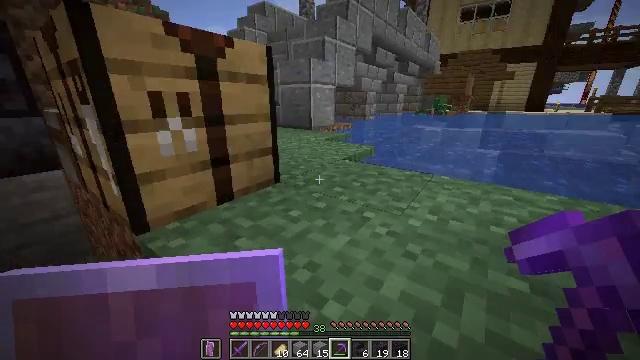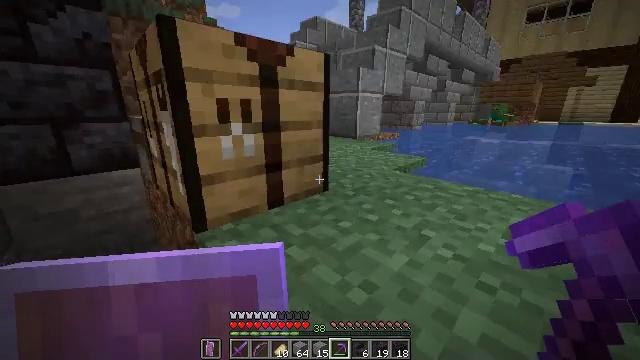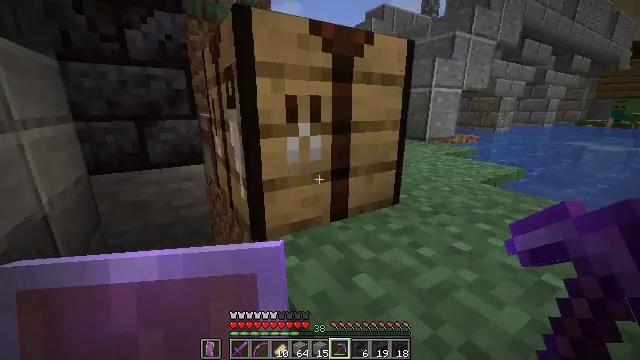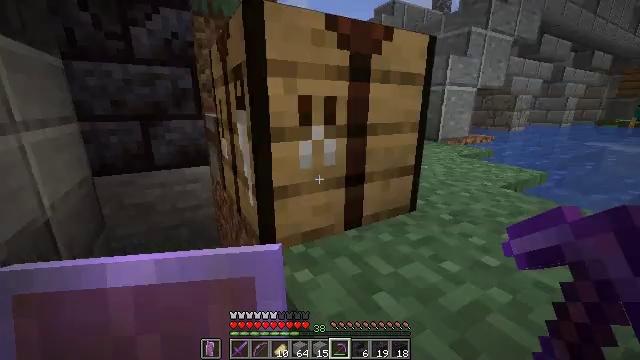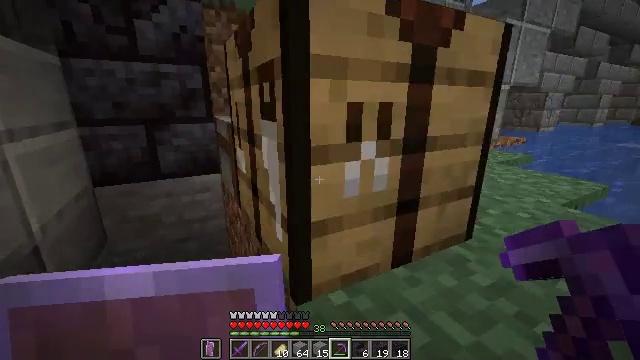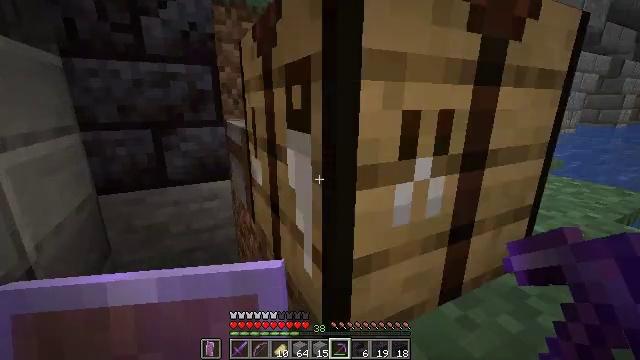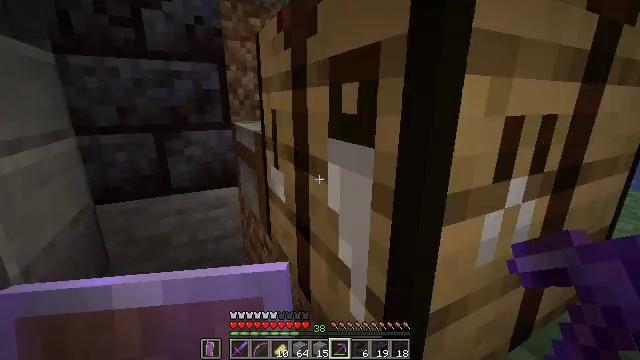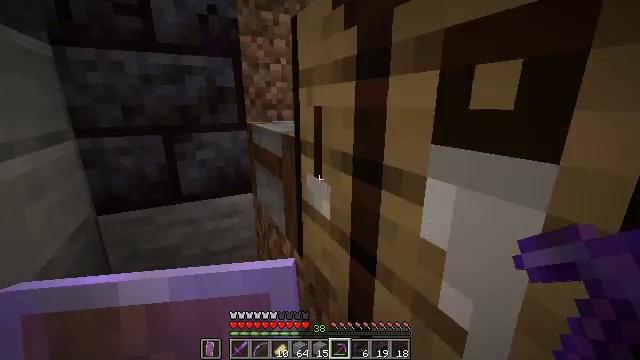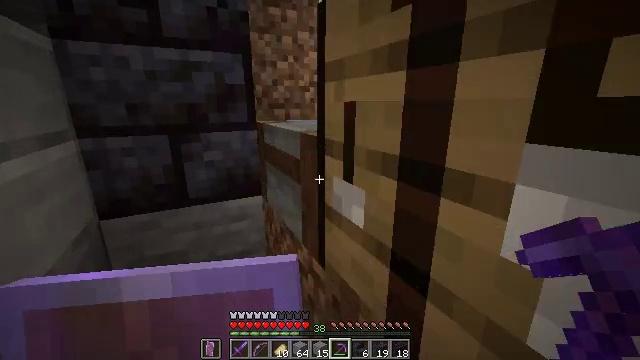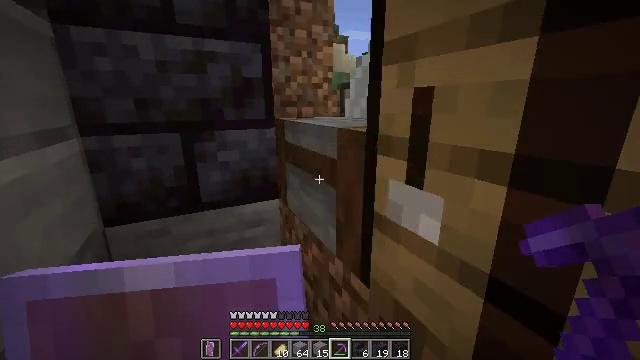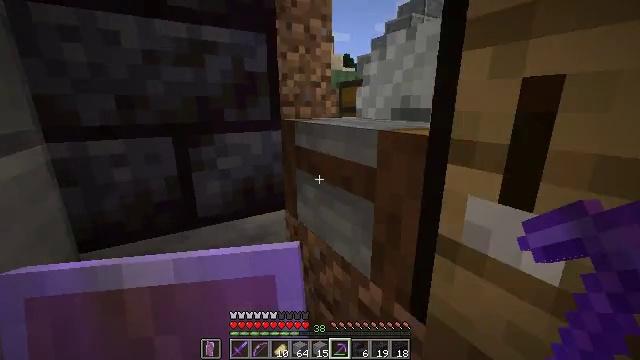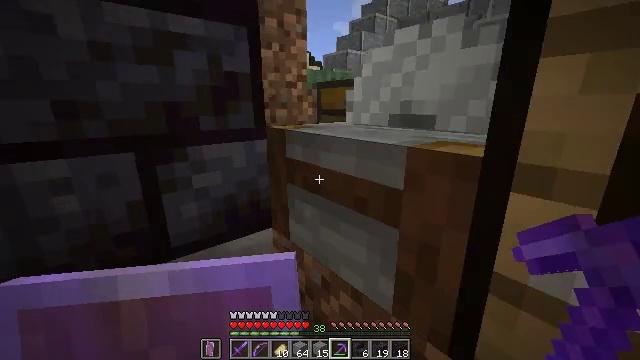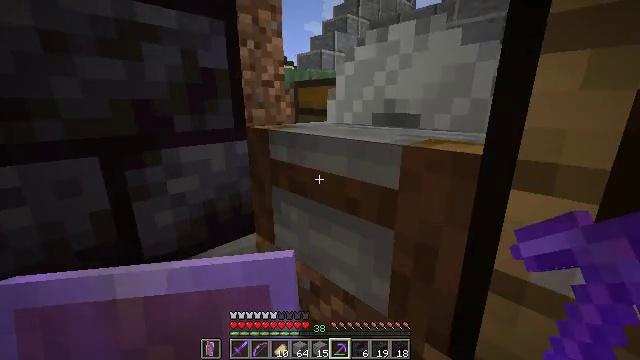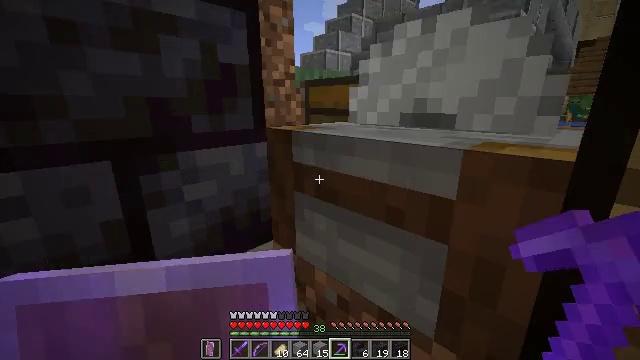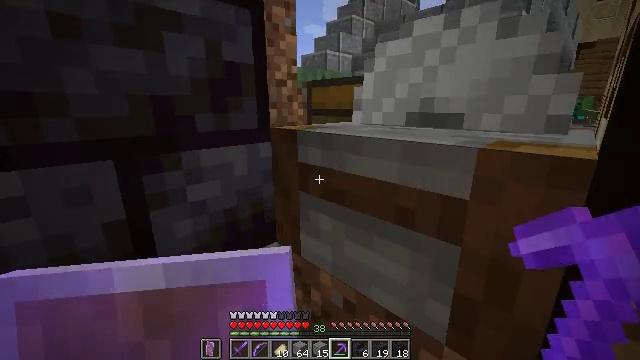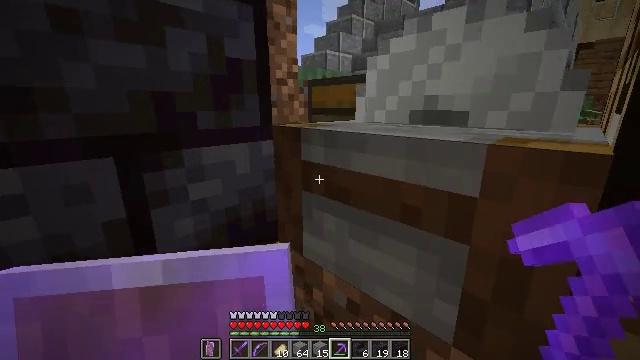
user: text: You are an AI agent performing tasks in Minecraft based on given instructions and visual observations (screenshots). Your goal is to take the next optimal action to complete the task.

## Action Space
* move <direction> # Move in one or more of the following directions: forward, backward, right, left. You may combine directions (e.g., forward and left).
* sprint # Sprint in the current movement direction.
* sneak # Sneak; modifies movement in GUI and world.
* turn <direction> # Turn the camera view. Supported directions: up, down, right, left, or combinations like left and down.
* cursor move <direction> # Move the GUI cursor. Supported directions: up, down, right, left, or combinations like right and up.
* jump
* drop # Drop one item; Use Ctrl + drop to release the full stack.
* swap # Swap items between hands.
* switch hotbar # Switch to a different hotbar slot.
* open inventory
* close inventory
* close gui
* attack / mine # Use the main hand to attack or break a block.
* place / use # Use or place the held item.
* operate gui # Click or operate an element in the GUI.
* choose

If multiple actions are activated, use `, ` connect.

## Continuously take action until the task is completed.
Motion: motion action
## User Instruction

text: craft item polished blackstone slab
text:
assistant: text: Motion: move forward, sprint, turn left and up
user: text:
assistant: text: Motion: move forward, sprint, turn left
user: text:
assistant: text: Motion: move forward, sprint, turn left
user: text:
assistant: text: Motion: move forward, turn left
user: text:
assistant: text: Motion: move forward, turn left
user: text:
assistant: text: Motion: move forward and move left
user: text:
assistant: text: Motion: move forward and move left
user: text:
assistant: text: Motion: move forward and move left
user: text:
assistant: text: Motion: move forward and move left
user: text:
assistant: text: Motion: move forward and move left, turn right
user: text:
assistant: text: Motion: move forward and move left, turn right
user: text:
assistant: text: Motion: turn right
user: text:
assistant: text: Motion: no_op
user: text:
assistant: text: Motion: no_op
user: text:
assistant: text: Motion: no_op
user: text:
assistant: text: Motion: turn right
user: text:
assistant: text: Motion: turn right
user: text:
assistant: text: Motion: turn right
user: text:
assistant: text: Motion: use / place
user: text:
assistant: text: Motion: use / place
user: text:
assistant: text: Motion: use / place
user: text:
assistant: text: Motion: no_op
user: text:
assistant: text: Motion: no_op
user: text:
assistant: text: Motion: no_op
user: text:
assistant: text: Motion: no_op
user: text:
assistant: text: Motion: no_op
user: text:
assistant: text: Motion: no_op
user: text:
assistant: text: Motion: no_op
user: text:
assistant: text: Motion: no_op
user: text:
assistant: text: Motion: no_op